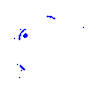
Particle: electron